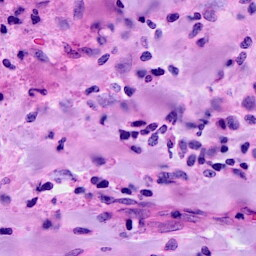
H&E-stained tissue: Breast